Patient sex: M
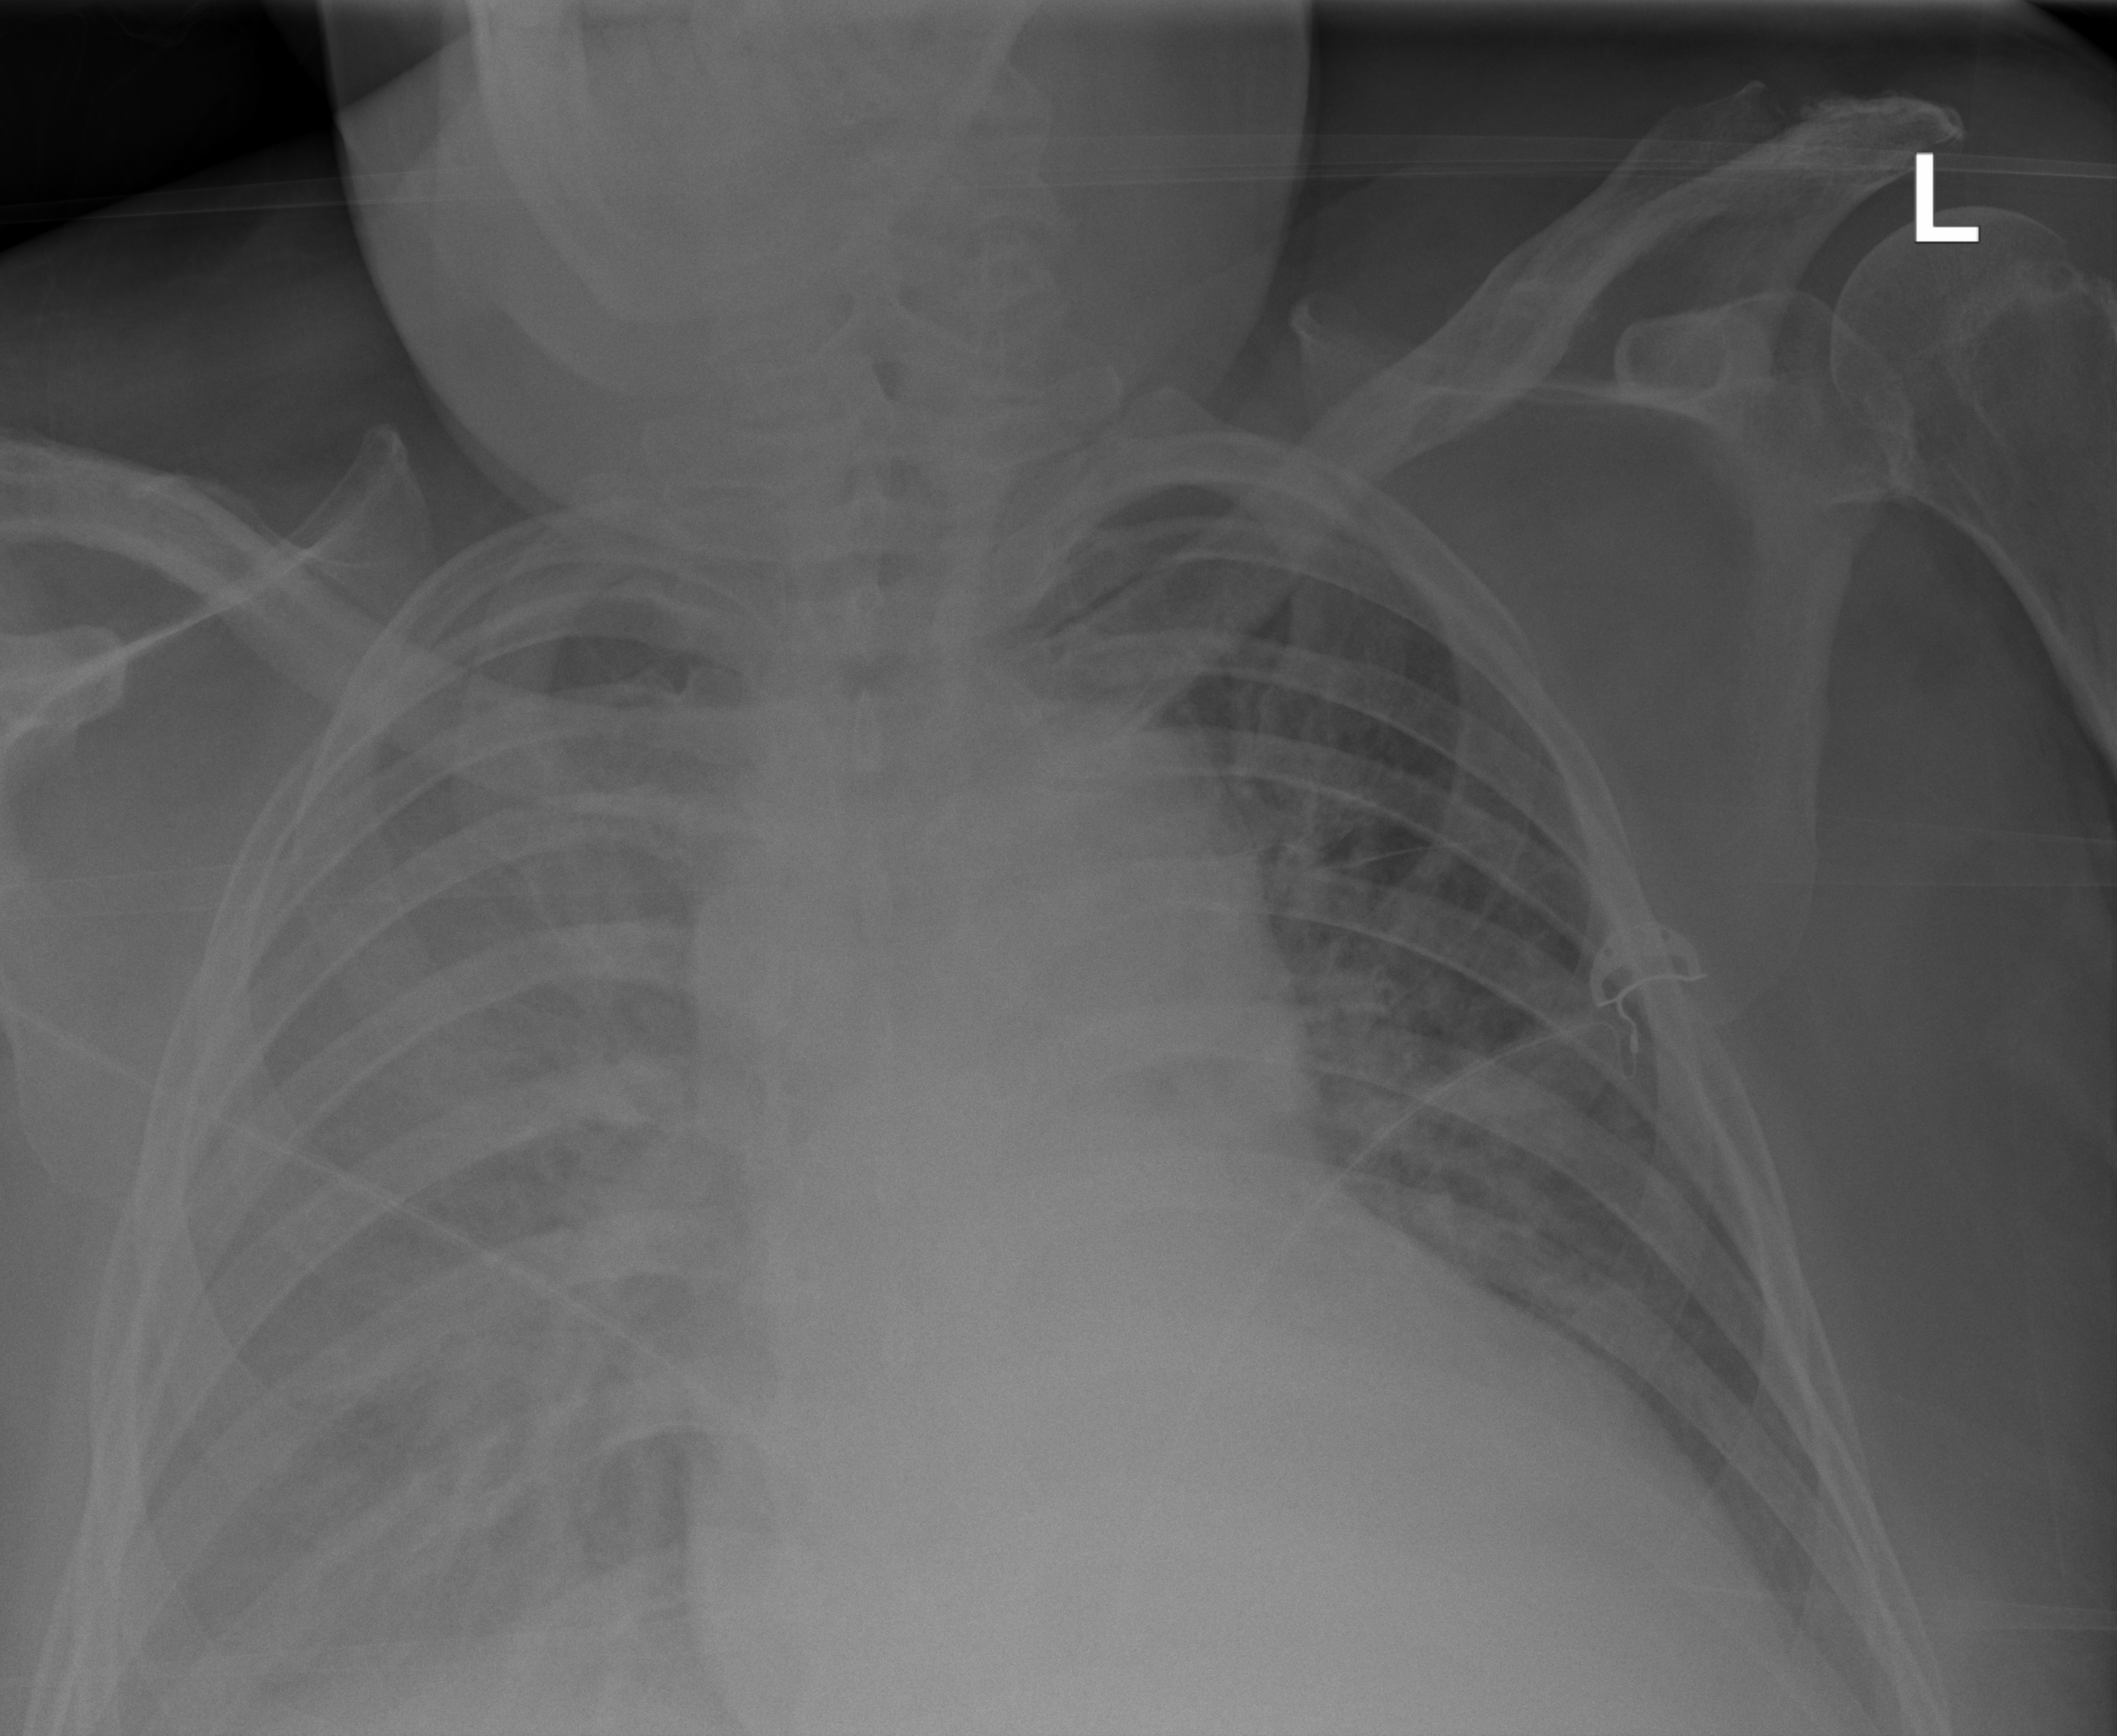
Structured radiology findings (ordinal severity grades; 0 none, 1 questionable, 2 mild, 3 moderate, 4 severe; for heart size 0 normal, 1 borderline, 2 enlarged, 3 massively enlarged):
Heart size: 2
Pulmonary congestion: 2
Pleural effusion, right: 3
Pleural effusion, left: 2
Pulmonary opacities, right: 3
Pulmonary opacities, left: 2
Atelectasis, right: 3
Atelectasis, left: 2